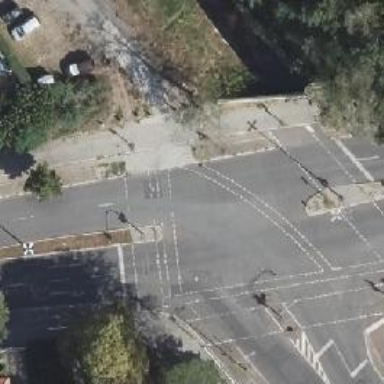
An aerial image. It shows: Road crossing with traffic signals.